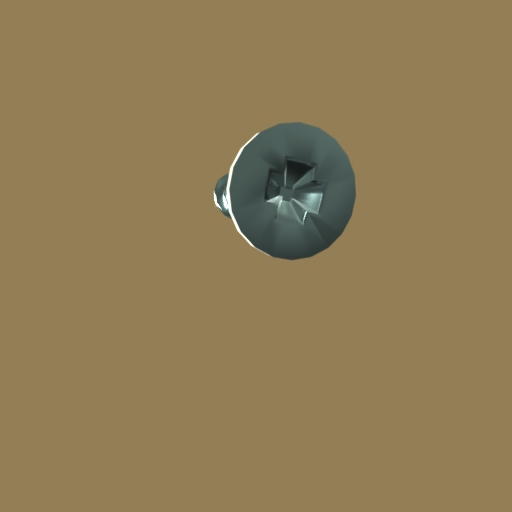
Label: screw